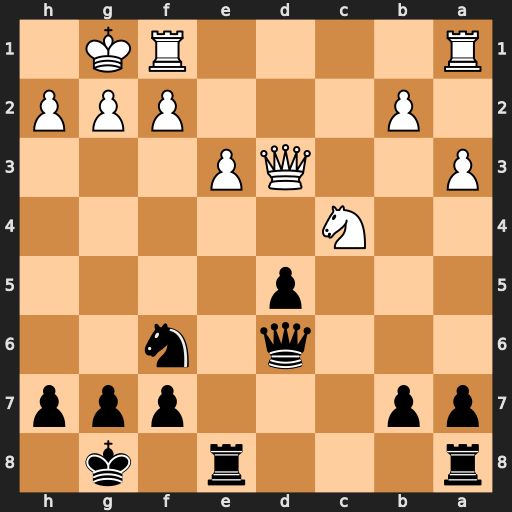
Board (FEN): r3r1k1/pp3ppp/3q1n2/3p4/2N5/P2QP3/1P3PPP/R4RK1
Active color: b
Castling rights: -
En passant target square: -
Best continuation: Qa6 Ne5 Rxe5 Qxa6 bxa6